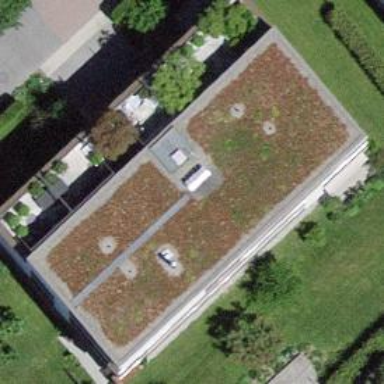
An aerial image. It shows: Building with flat roof.